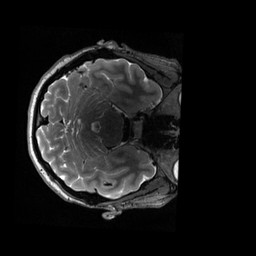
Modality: T2w
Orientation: axial
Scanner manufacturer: siemens
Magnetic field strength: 3 T
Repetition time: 3.2 s
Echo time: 0.564 s